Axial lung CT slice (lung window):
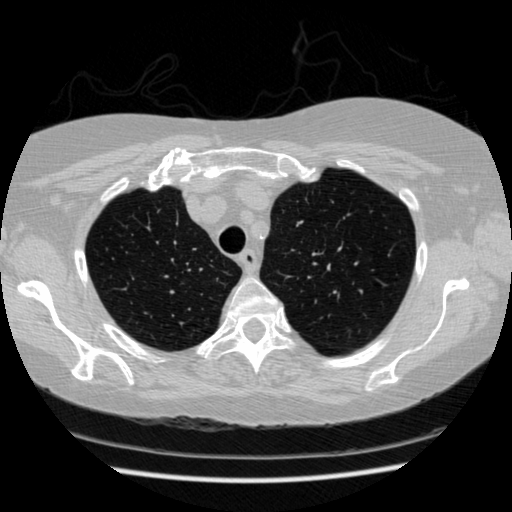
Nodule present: no